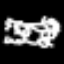
Label: squiggle